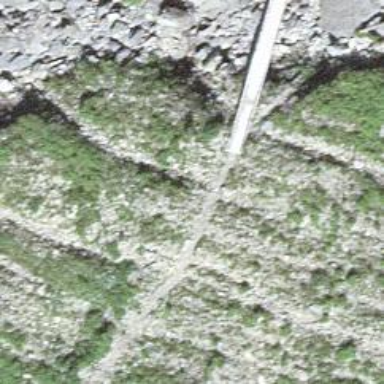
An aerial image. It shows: Path on bridge with grade2 tracktype.